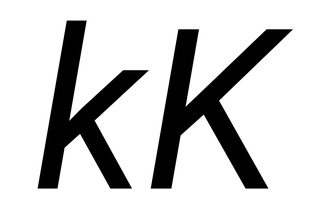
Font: Roboto-Italic_Italic